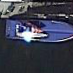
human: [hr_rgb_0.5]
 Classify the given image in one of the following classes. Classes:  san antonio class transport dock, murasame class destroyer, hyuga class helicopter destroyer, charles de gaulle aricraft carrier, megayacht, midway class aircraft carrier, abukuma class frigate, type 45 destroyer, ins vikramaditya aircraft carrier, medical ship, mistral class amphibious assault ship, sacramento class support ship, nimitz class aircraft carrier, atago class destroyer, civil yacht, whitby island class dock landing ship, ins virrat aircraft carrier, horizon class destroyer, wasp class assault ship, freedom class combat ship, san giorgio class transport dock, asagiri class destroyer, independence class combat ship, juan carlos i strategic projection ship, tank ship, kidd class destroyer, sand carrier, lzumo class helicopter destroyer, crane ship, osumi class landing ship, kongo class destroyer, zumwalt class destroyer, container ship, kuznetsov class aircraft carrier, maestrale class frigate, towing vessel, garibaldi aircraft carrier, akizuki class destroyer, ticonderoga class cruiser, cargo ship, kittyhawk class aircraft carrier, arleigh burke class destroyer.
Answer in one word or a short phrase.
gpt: Civil yacht